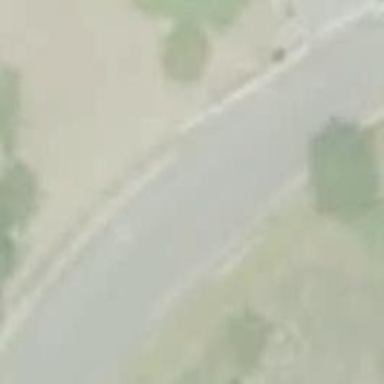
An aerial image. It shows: Smooth asphalt road in residential area.